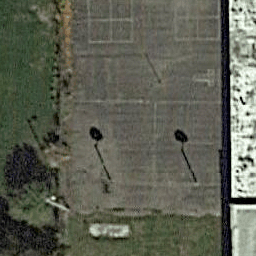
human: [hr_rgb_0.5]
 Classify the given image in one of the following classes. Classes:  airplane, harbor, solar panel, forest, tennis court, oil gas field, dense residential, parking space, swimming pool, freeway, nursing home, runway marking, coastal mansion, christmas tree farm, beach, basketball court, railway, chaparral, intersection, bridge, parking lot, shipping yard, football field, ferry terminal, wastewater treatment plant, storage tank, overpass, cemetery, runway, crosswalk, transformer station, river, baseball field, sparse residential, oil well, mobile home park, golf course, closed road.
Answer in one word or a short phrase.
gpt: basketball court